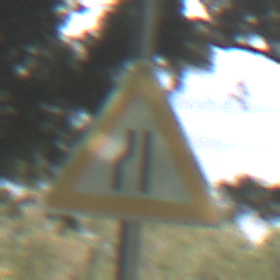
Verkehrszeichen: EinseitigVerengteFahrbahnLinks
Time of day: MorningAfternoon
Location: Outdoor (Nature)
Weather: Clear
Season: NotSpecified
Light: Natural